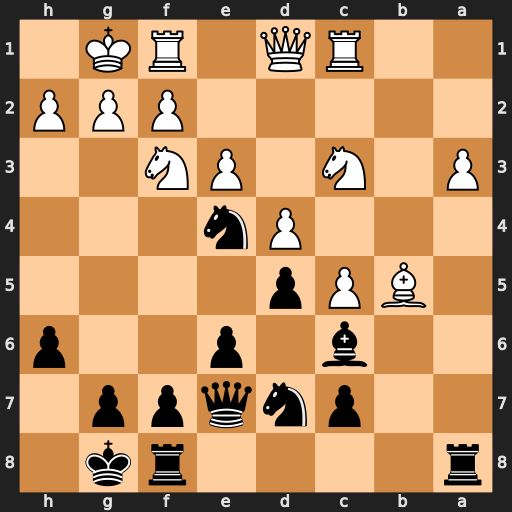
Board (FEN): r4rk1/2pnqpp1/2b1p2p/1BPp4/3Pn3/P1N1PN2/5PPP/2RQ1RK1
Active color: b
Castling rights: -
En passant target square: -
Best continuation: Nxc3 Rxc3 Bxb5